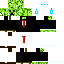
A female skeleton skin with green skin, wearing brown helmet dressed in a green tshirt and brown pants, featuring a closed mouth.